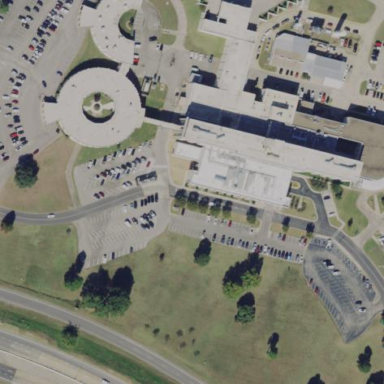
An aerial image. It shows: Hospital providing healthcare services.